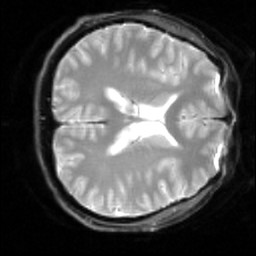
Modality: inplaneT2
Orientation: axial
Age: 29
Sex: male